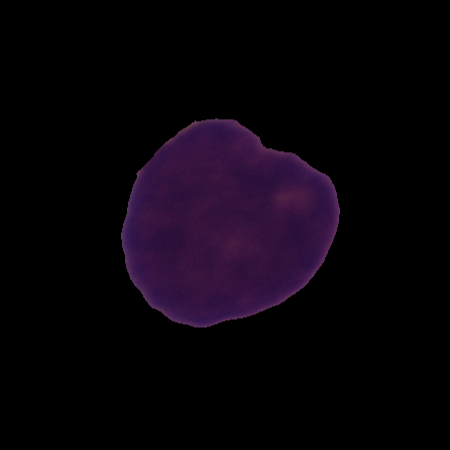
Label: cancer